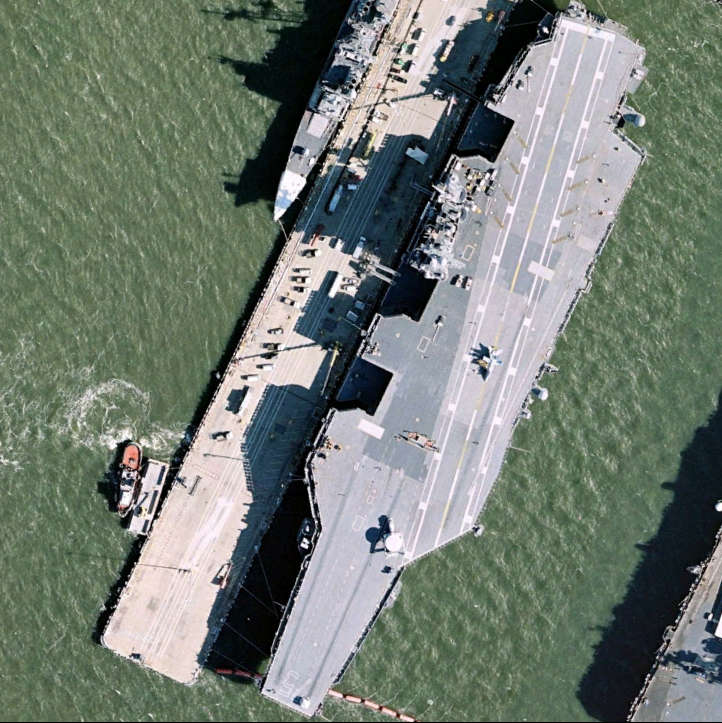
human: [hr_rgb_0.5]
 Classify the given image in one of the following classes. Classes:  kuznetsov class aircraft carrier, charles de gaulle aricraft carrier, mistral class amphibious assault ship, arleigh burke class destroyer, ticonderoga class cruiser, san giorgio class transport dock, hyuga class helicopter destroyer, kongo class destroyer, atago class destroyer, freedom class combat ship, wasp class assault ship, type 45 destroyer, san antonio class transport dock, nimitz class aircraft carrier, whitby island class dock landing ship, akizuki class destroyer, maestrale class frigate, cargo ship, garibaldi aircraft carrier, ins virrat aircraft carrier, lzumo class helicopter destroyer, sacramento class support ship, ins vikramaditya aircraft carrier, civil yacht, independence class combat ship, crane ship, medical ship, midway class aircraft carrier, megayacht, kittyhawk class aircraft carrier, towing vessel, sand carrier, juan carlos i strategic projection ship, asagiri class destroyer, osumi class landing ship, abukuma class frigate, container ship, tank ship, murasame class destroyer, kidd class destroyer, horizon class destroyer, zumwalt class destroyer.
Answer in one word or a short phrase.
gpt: Nimitz class aircraft carrier